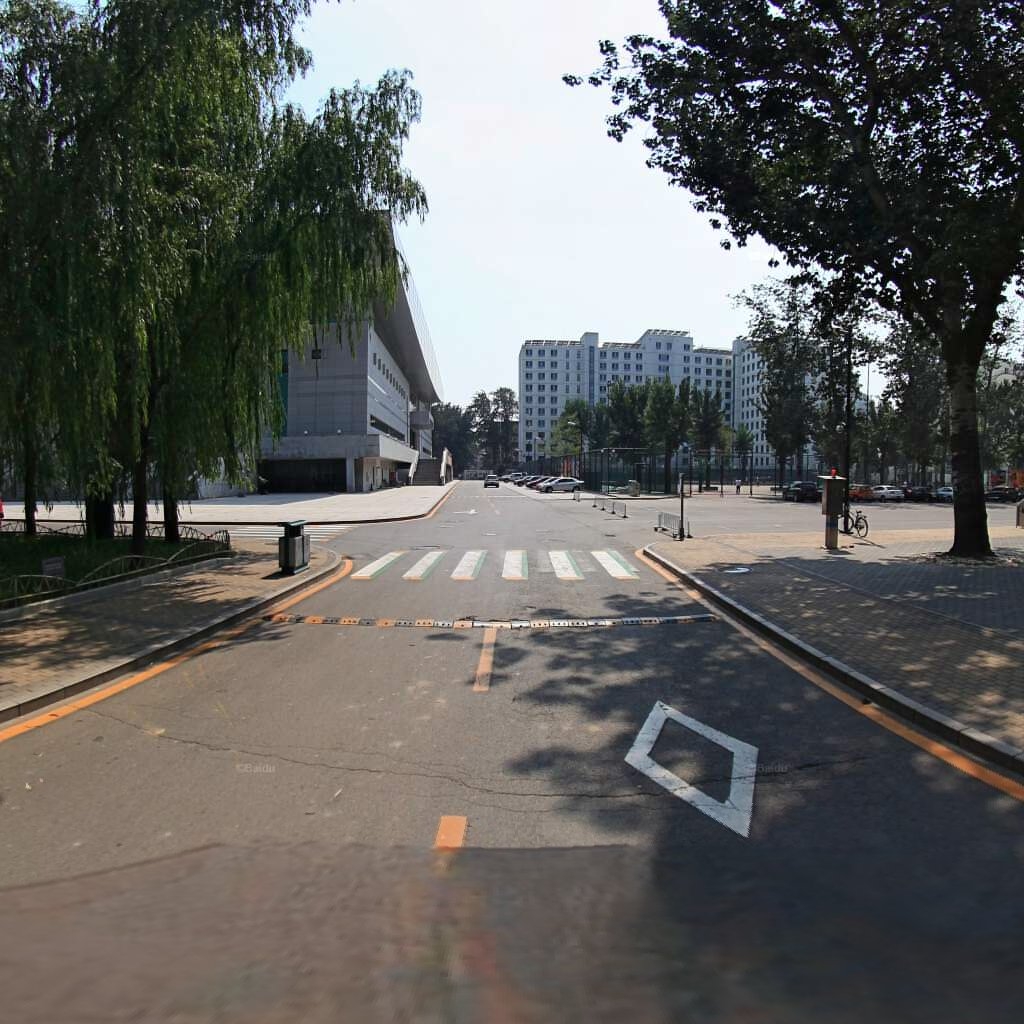
Region: Haidian
Road damage annotations: alligator crack, manhole cover